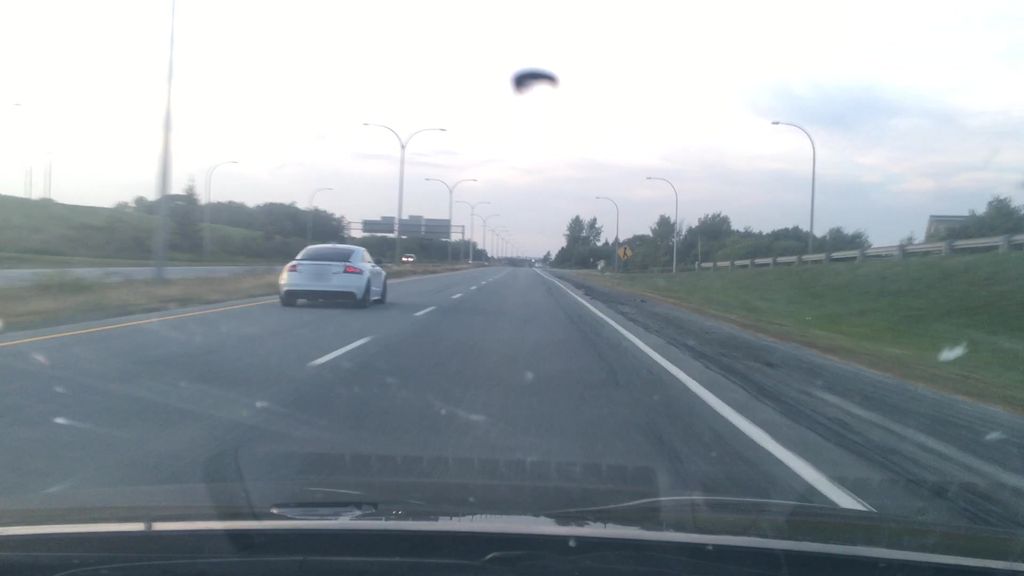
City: halifax